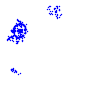
Particle: electron